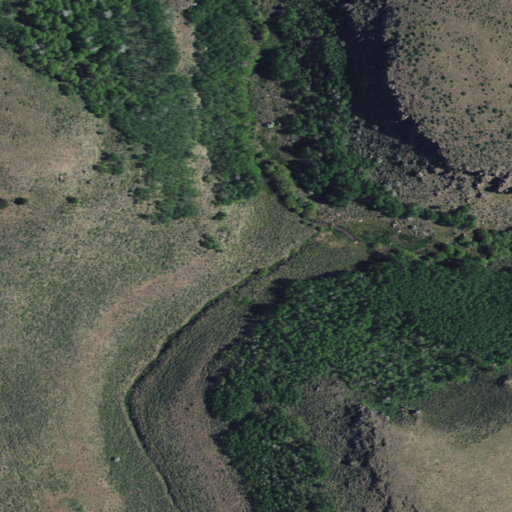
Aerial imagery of valley in Idaho named Malat Draw containing shrub and evergreen forest